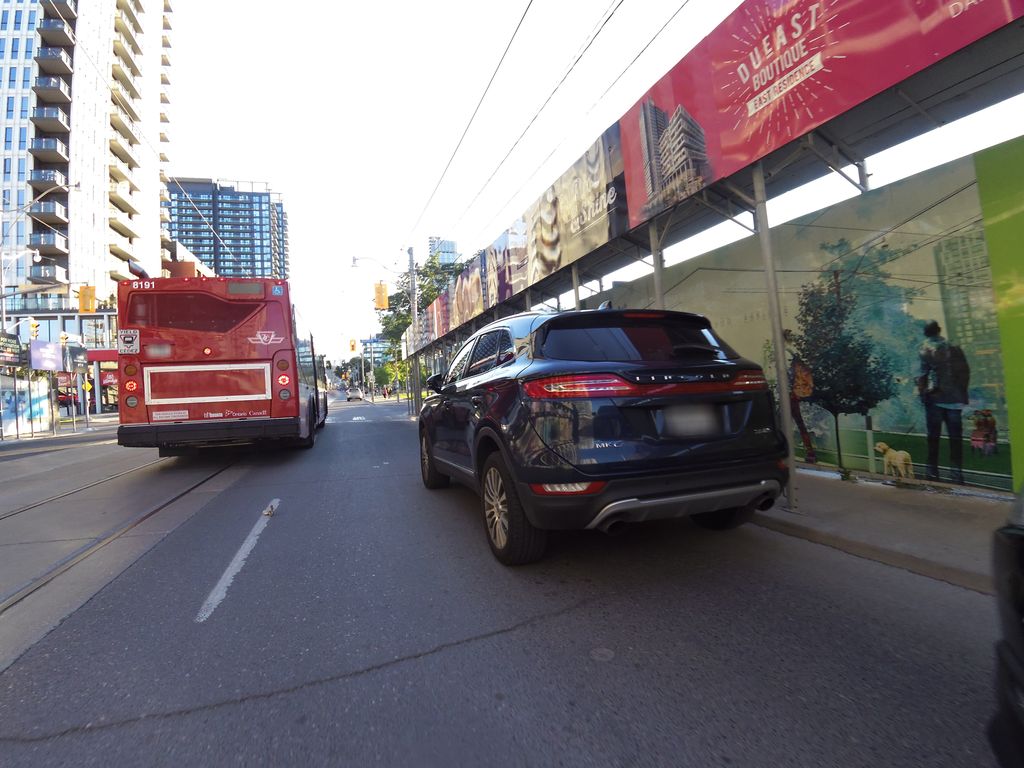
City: toronto